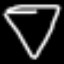
Label: diamond